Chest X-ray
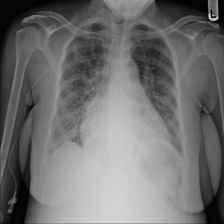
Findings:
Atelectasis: negative
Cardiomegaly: negative
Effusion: negative
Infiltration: positive
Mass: negative
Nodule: negative
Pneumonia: negative
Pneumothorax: negative
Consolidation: negative
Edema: negative
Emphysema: negative
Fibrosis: negative
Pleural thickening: negative
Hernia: negative